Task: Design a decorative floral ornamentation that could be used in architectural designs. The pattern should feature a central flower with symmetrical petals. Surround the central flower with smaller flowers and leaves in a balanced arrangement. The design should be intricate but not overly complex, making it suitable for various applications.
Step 1063:
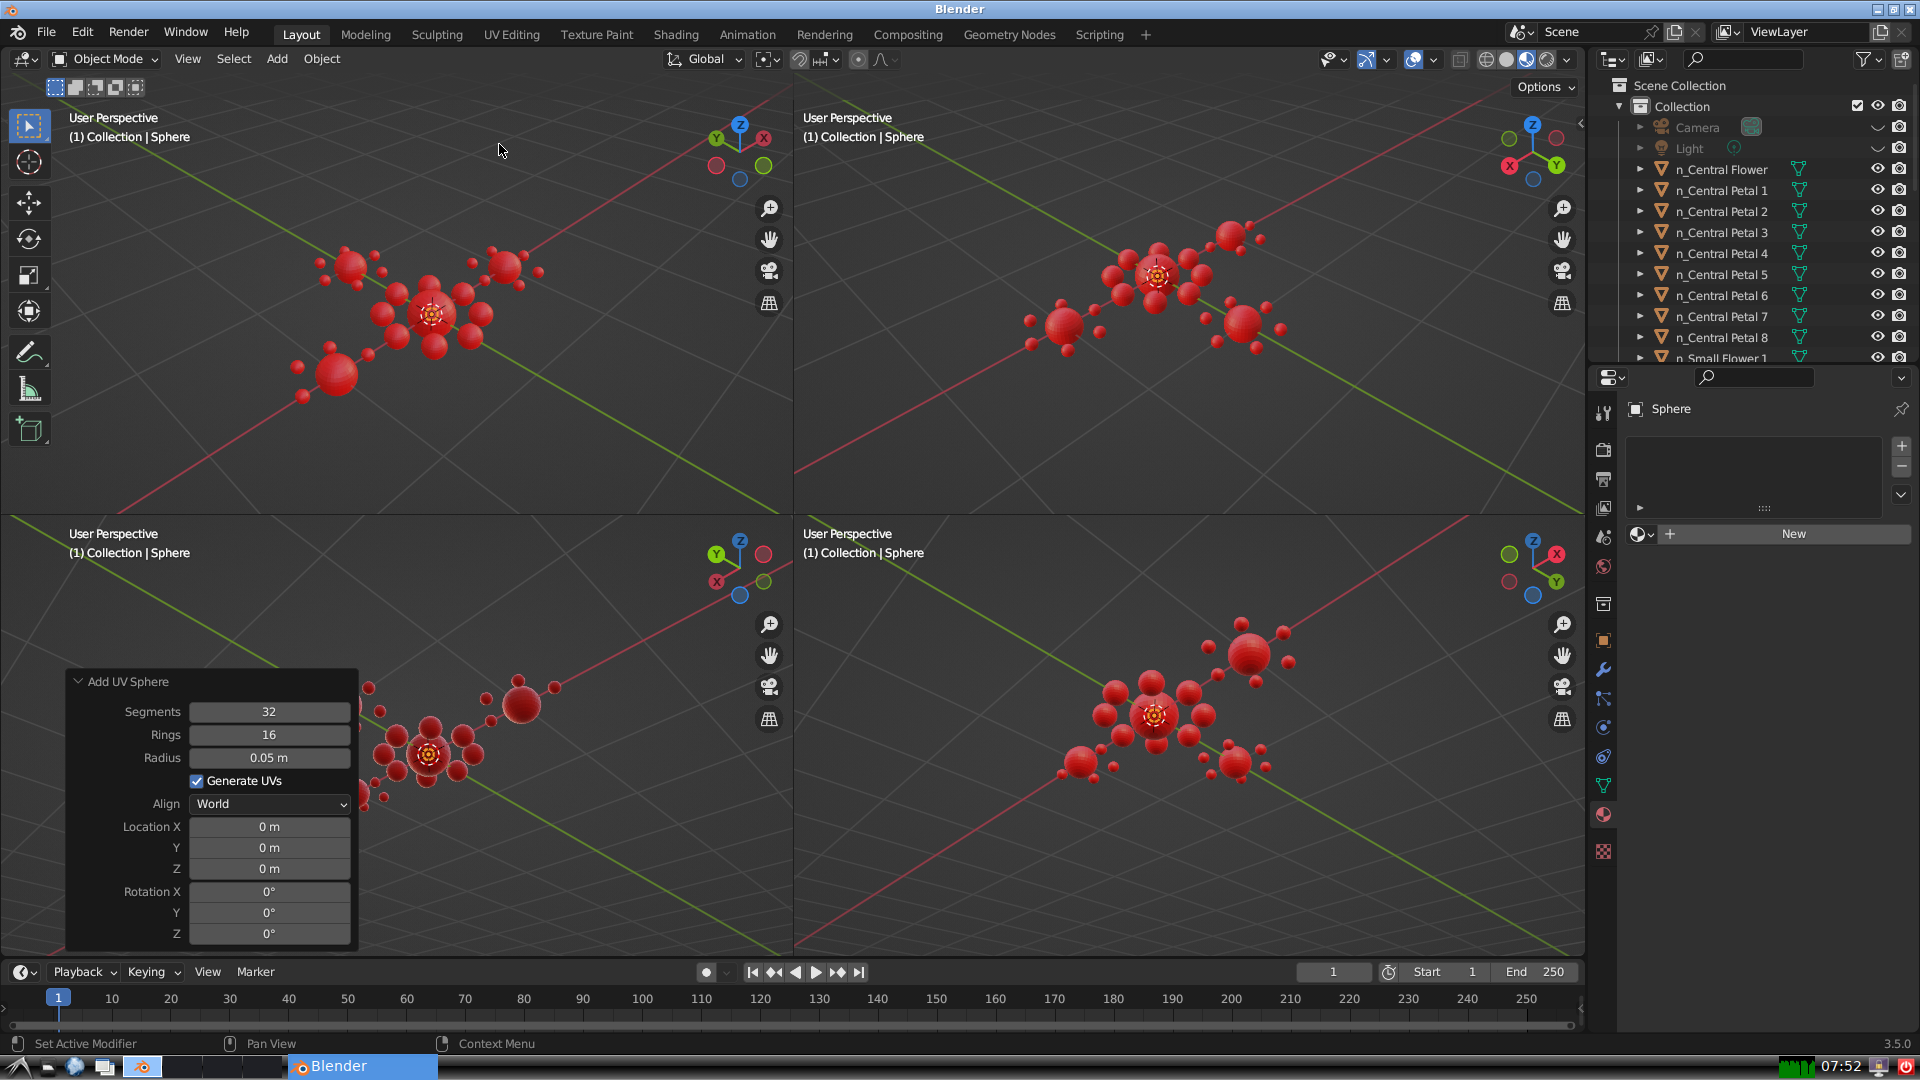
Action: {"mouse_move": [270, 758]}